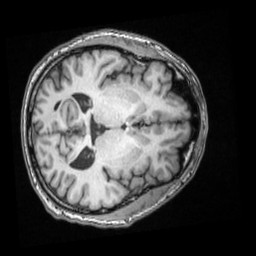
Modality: T1w
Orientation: axial
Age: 46
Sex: male
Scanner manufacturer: siemens
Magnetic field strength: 3 T
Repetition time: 2 s
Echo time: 0.00339 s